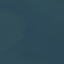
Label: SeaLake